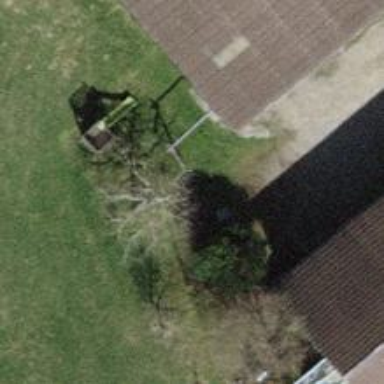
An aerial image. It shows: Urban tree adds touch of nature to the surroundings.